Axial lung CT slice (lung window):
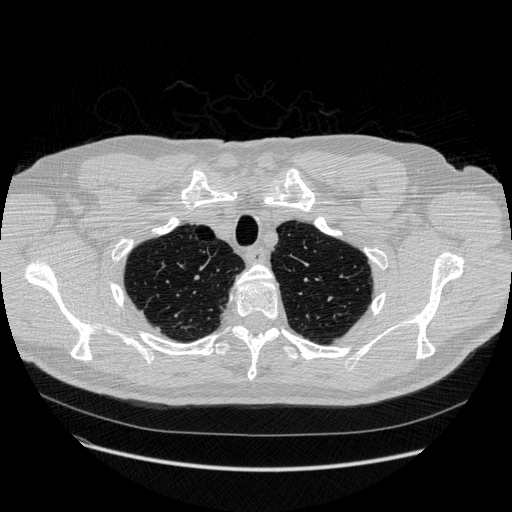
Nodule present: yes
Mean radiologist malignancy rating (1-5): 4